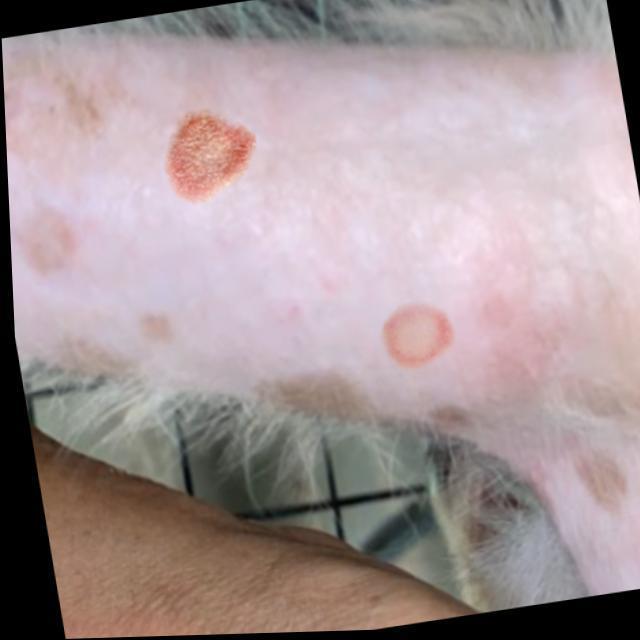
Canine ringworm (Dermatophytosis) — fungal infection caused by Microsporum or Trichophyton. Presents with circular alopecia, scaling, crusting, and broken hairs.